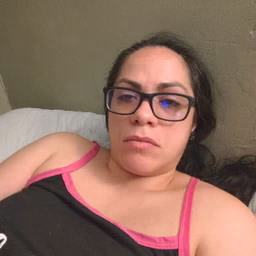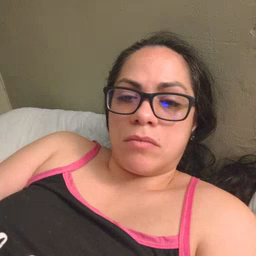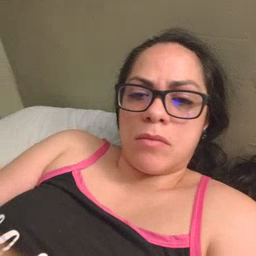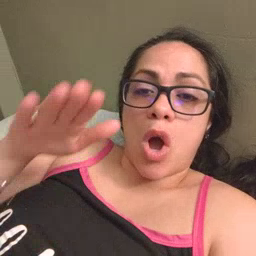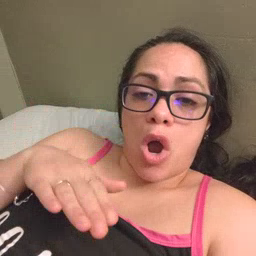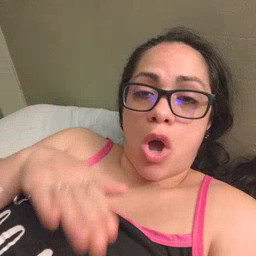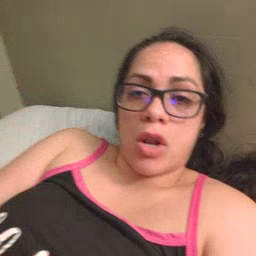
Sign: on